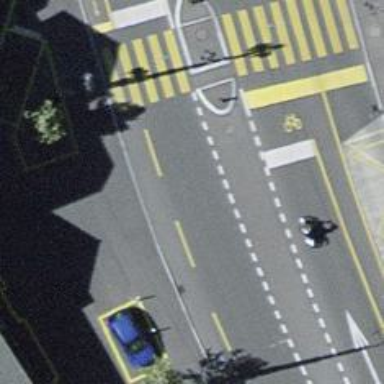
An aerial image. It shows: Bus stop for trolleybuses with designated stop position for public transport.